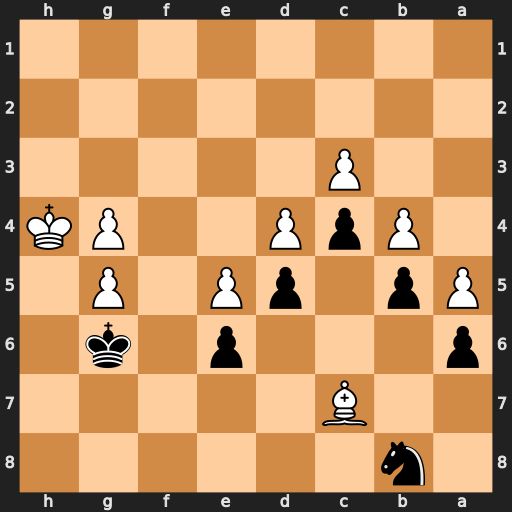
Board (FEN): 1n6/2B5/p3p1k1/Pp1pP1P1/1PpP2PK/2P5/8/8
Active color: b
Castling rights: -
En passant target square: -
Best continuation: Nc6 Bd6 Nxd4